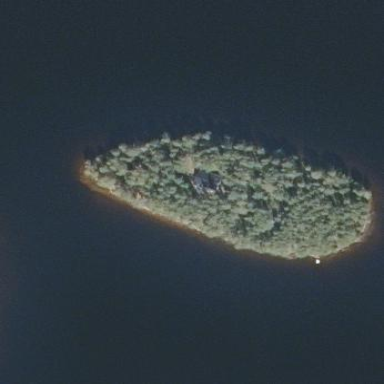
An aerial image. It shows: Islet.